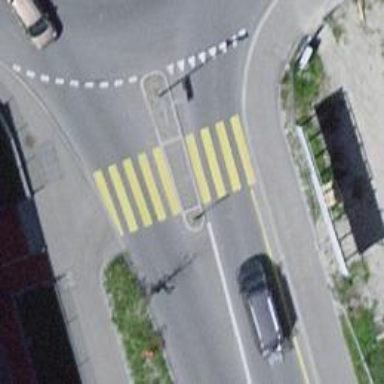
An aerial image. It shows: Marked road crossing with pedestrian island.